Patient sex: M
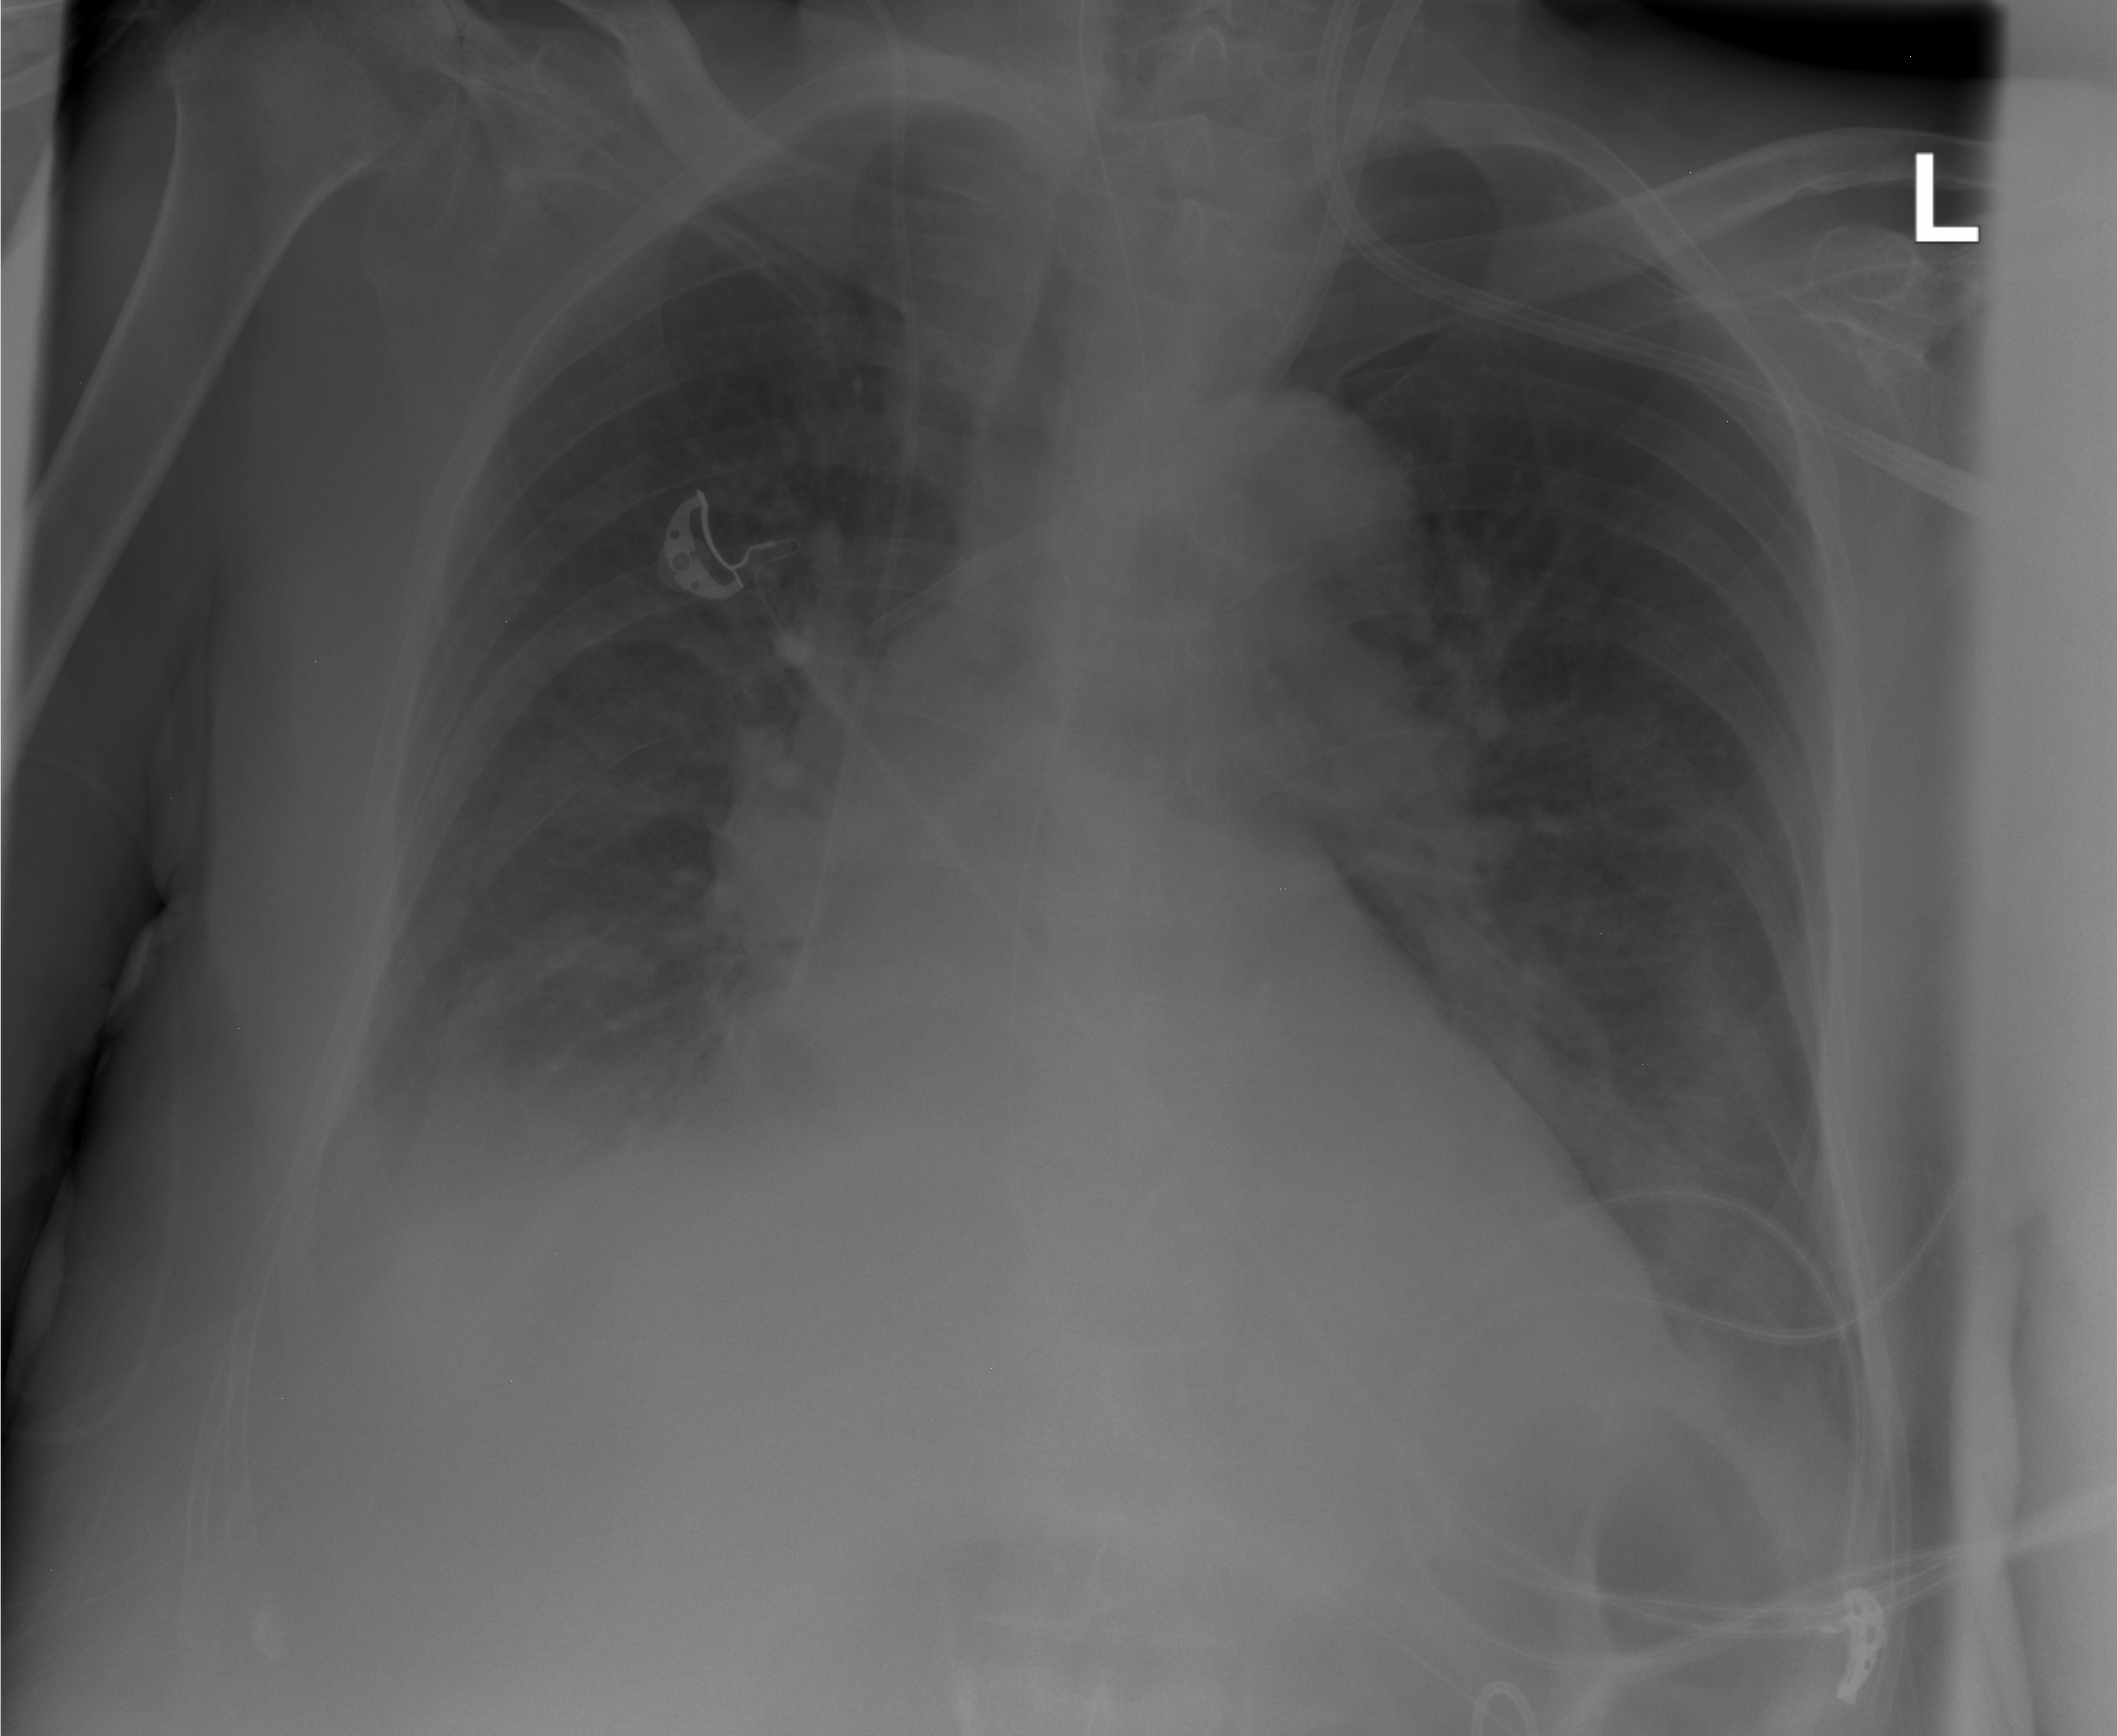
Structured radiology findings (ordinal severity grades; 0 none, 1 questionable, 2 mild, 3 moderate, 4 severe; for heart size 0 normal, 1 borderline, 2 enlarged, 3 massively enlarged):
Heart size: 2
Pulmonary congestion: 0
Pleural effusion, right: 2
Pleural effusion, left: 0
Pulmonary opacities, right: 1
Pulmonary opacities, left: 0
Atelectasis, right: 2
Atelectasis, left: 0